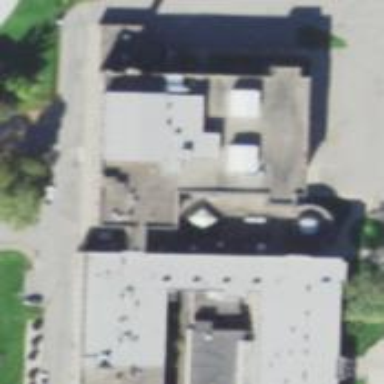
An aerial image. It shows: School building.